Field crop: maize
Growth stage: 1
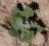
Species: chenopodium